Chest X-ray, AP view. Patient: 42 years old, sex F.
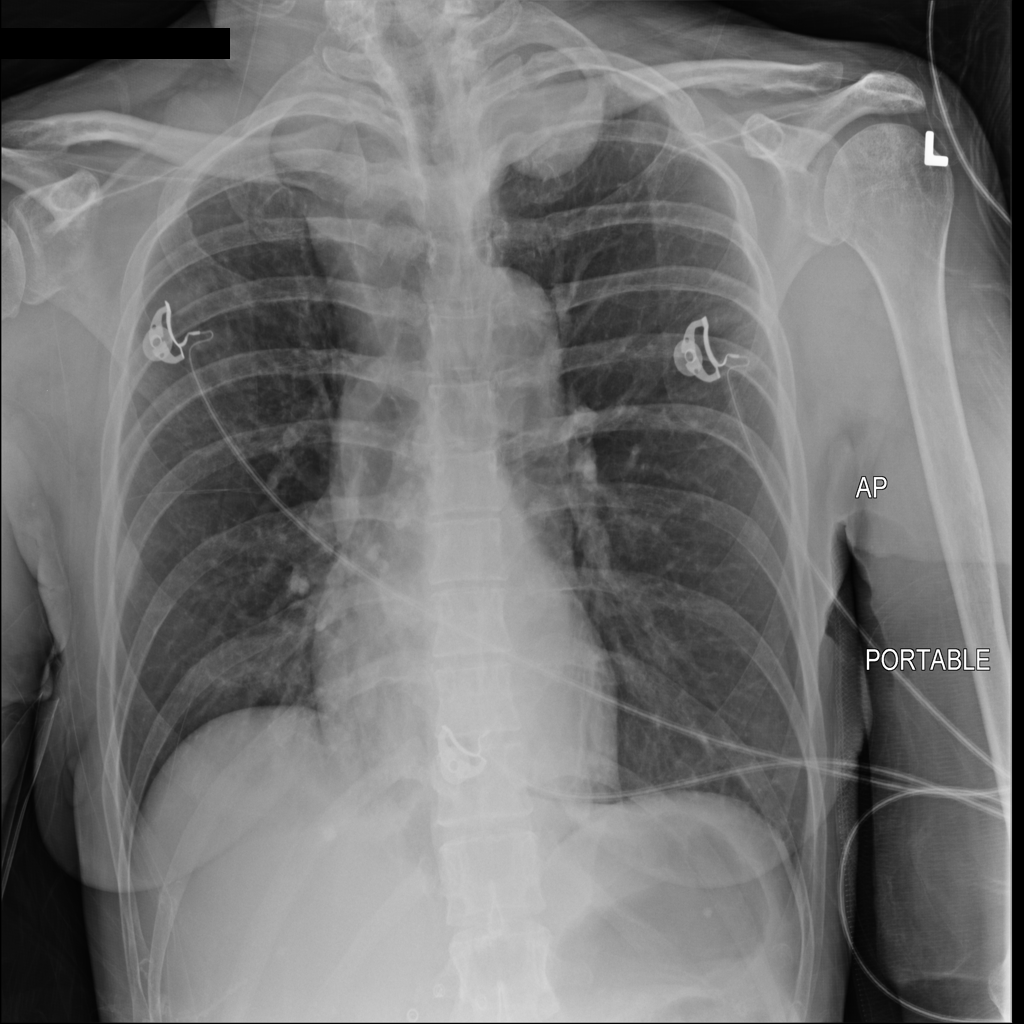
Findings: No Finding